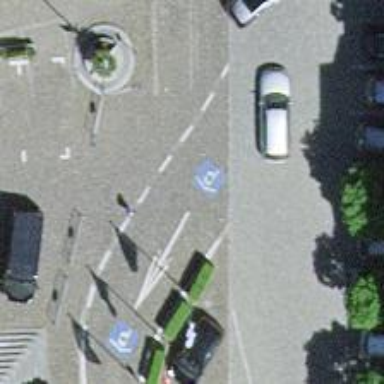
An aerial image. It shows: Cobblestone parking aisle designated as service road.